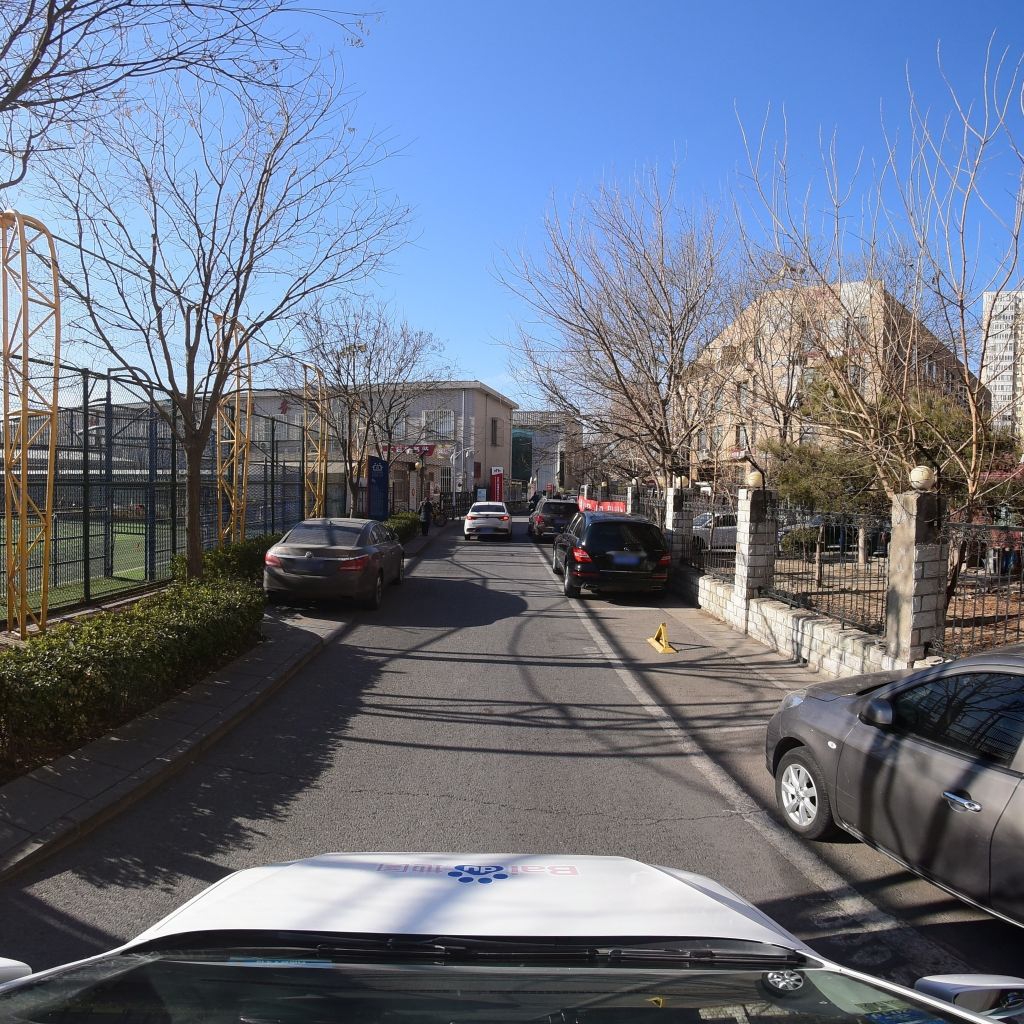
Region: Fengtai
Road damage annotations: transverse crack